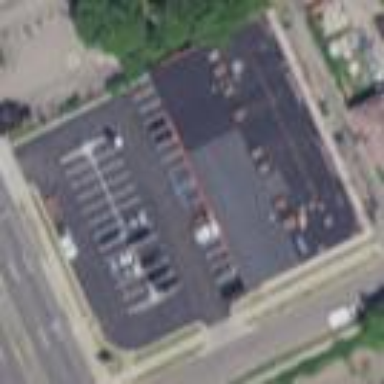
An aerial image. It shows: Retail area.